Question: I know this question has been asked before but all of the answers assume the array is a 2D array and only go one level deep.
I have a 4D array and have tried some of the solutions here and did not get the result. Here's my array:

I tried this answer from <URL> but this only goes one level deep. How do I make it work with a 4D array?
'''
var newArray = [];
for (var i = 0; i < currentArray.length; i++)
newArray[i] = currentArray[i].slice();
'''
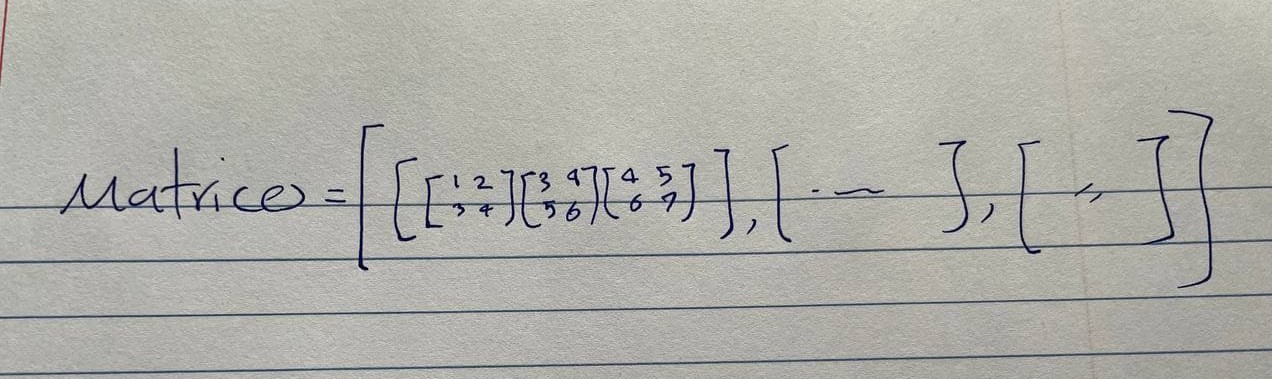
Answer: You could use a simple recursive function that replaces arrays with copies after recursively handling its values:
'''
function deepCopy(value) {
if (Array.isArray(value)) {
return value.map(deepCopy);
}
return value;
}
const data = [[[0]]];
const copy = deepCopy(data);
data[0][0][0] = 123;
console.log(data);
console.log(copy);
'''
Actually looking at the bottom answers of that question, there are already (more complicated) deep copy functions present, such as <URL>. You can still use mine if you want a very simply only-deep-copies-arrays version of course.